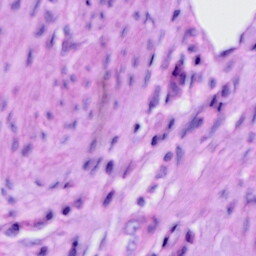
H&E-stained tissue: Cervix